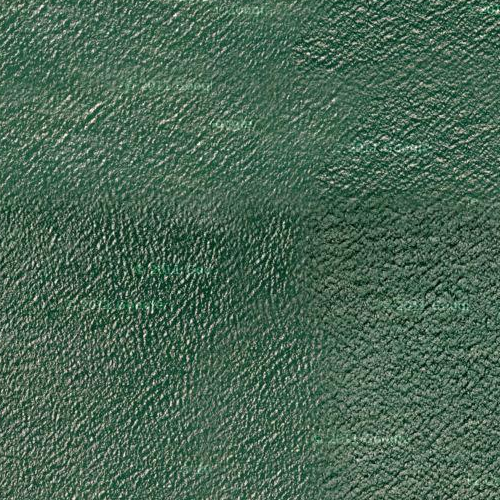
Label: sydney